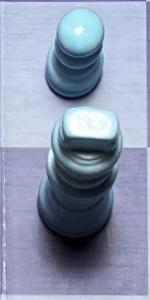
Label: King_White